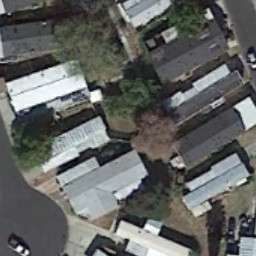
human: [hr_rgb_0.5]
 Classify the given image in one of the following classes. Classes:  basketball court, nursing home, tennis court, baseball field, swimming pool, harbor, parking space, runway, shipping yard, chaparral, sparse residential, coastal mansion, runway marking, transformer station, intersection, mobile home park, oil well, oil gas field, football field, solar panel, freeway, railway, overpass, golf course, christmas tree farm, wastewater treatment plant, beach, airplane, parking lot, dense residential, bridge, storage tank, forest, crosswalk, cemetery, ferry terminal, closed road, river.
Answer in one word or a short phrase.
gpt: mobile home park